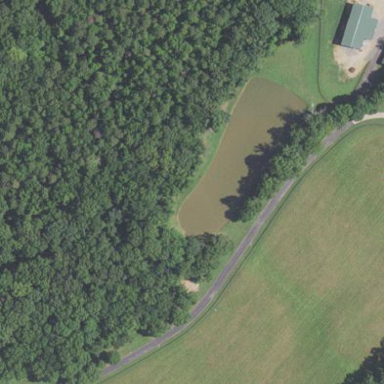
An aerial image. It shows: Pond surrounded by natural water.